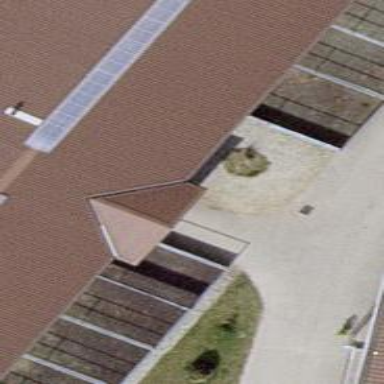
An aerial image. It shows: Driveway that serves as building passage under tunnel.